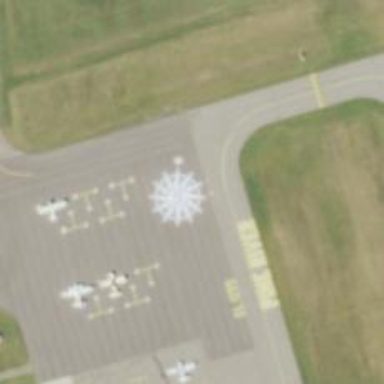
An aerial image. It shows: Image of helipad at airport.